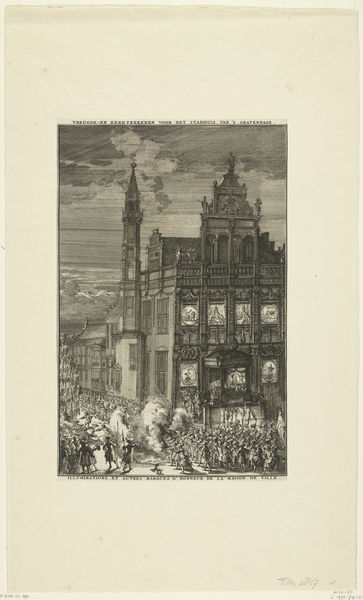
Titel: Vreugdetekens voor het stadhuis van Den Haag
Künstler: Romeyn de Hooghe
Standort: Amsterdam
Institution: Rijksmuseum
Schlagwörter: dunkel, feuer, himmel, kampf, mann, weiß, wolken, menschen, stadt, fenster, hell, licht, männer, nacht, schwarz, straße, zeichnung, gebäude, haus, wolke, leute, feier, architektur, bild, vorhang, kirche, rauch, turm, schrift, türen, dunst, grafik, graphik, nebel, platz, figuren, krieg, schlacht, wetter, soldaten, türme, palast, druck, druckgraphik, druckgrafik, schraffur, radierung, seite, waffen, aufstand, soldat, rathaus, gewehr, etagen, ereignis, stadthaus, schüsse